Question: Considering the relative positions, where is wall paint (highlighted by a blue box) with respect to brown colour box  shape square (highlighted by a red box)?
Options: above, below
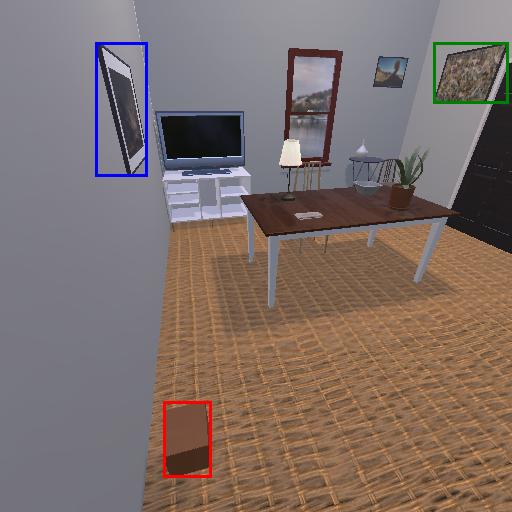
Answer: above